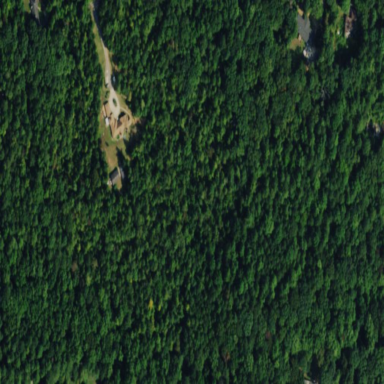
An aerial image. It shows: Serene woodland landscape.